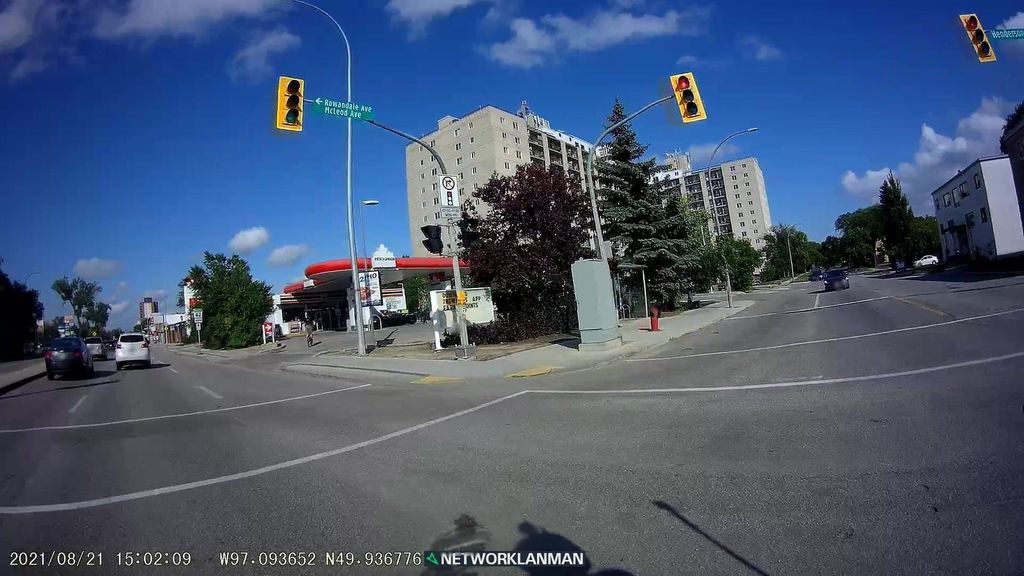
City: winnipeg